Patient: sex F, age 63
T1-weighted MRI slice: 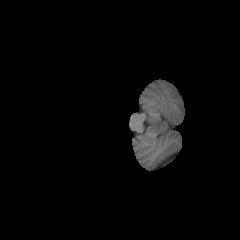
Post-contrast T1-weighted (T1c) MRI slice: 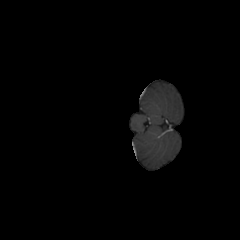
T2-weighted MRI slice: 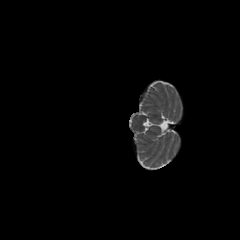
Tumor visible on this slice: no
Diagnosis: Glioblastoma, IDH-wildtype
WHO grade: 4